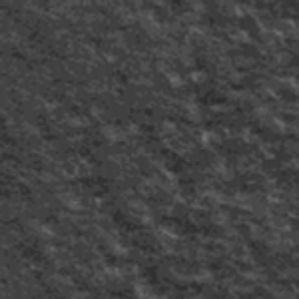
Label: frost